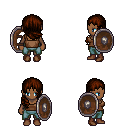
a pixel art fantasy rpg character, female body template, human, dark skin, brown pirate shirt, teal pants, brown right-swept hairstyle, brown shoes, shield, four views (front, back, left, right), 2x2 character sprite sheet, small pixel art, hard edges, no anti-aliasing